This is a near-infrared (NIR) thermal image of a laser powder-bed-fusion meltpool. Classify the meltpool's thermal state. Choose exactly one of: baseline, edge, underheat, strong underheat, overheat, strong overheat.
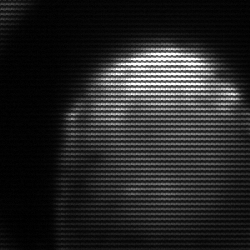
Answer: edge